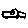
Label: car